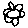
Label: flower